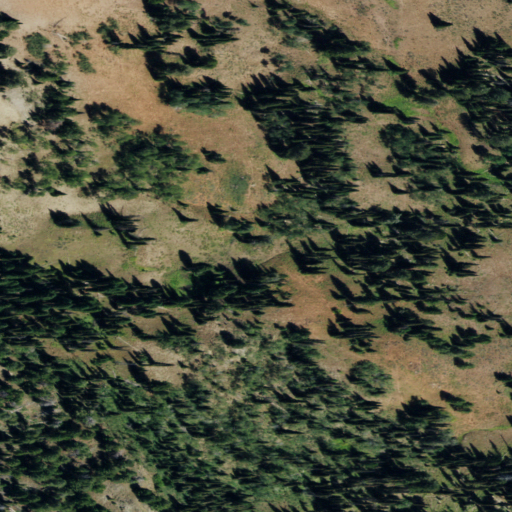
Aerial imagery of mountain in Idaho named Stump Peak containing shrub and evergreen forest